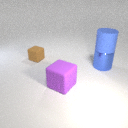
small brown rubber cube behind large purple rubber cube